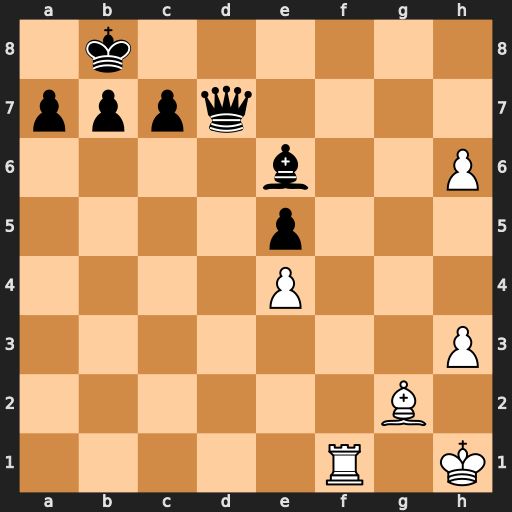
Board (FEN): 1k6/pppq4/4b2P/4p3/4P3/7P/6B1/5R1K
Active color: w
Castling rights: -
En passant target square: -
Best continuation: Rf8+ Qc8 Rxc8+ Kxc8 h7